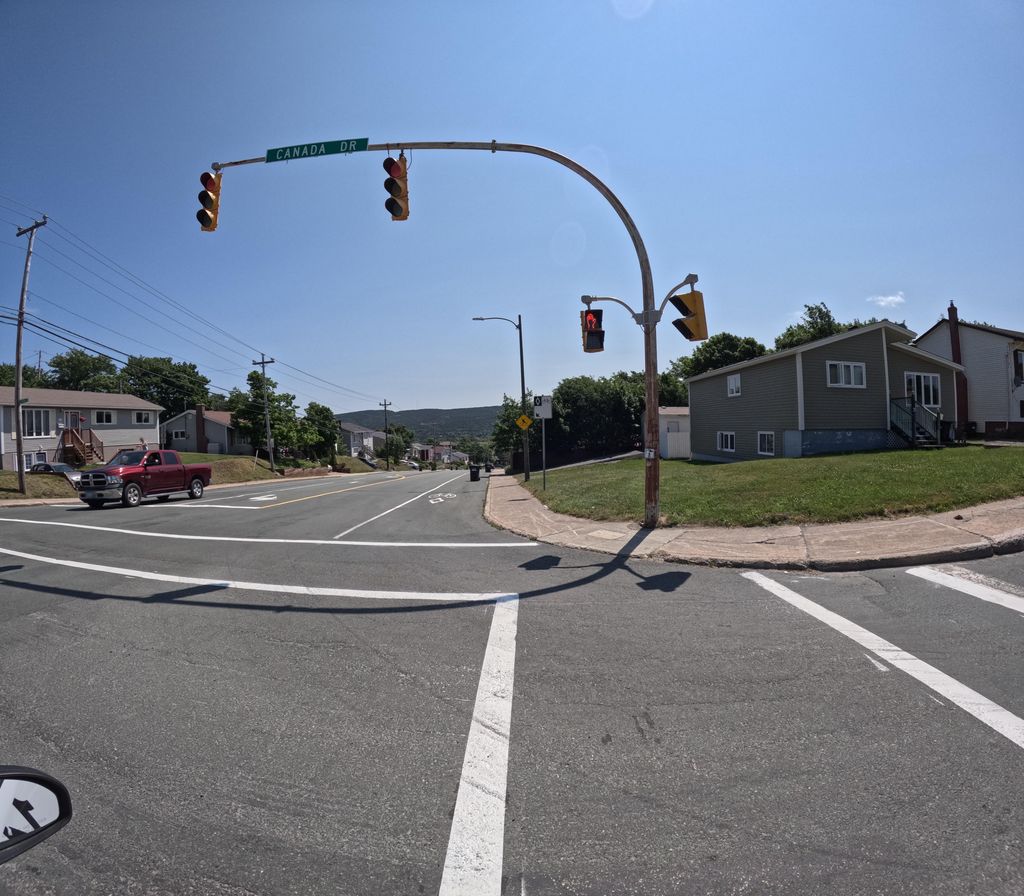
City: st_johns